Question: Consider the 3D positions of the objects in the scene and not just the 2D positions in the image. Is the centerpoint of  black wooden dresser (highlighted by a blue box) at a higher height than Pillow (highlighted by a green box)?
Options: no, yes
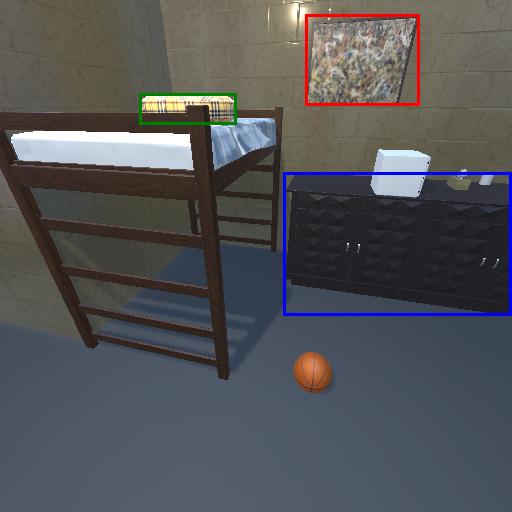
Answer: no